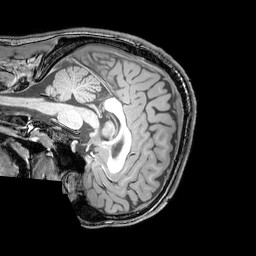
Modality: T1w
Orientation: sagittal
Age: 22
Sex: male
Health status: healthy
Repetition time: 0.081 s
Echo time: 0.037 s